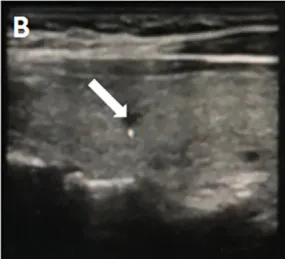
A hypoechoic nodule (0.4 x 0.2 cm) with unclear boundaries in the middle of the right thyroid gland.
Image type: radiology (ultrasound)